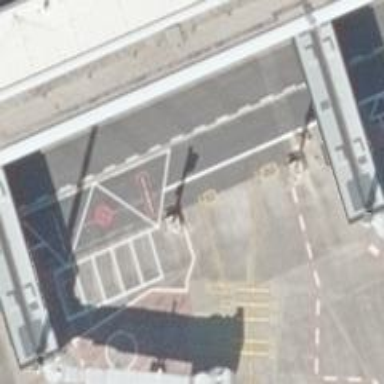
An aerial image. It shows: Parking position at the airport with concrete surface.